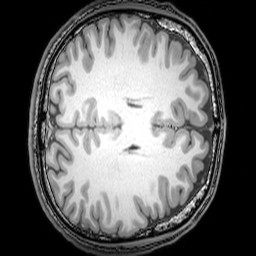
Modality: T1w
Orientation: axial
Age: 24
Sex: male
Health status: healthy
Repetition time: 0.081 s
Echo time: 0.037 s